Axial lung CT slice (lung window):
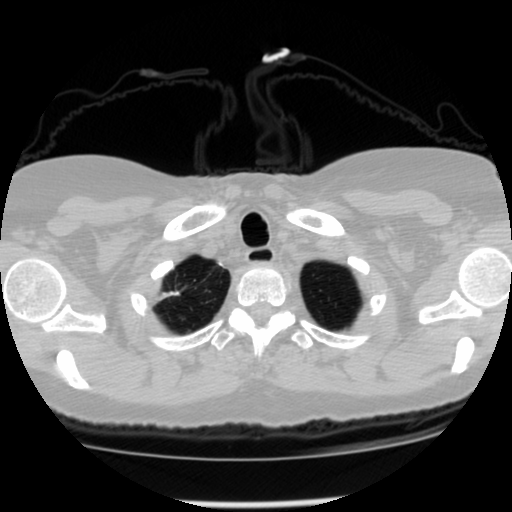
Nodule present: no